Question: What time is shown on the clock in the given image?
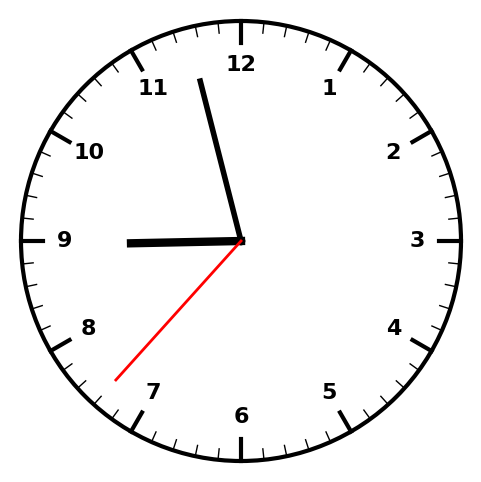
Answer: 08:57:37